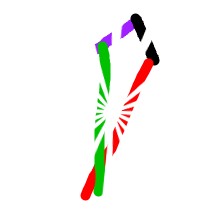
Shape: kite